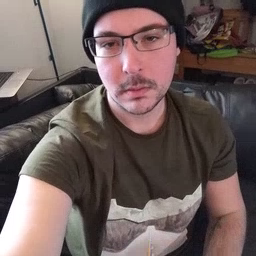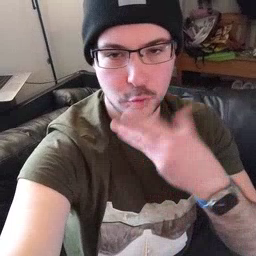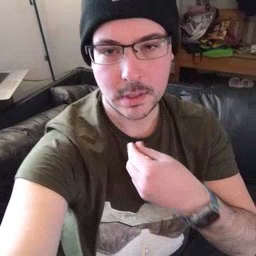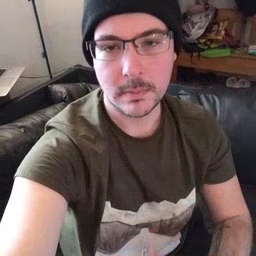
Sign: pretty